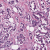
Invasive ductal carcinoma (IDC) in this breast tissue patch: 1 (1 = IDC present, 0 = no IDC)